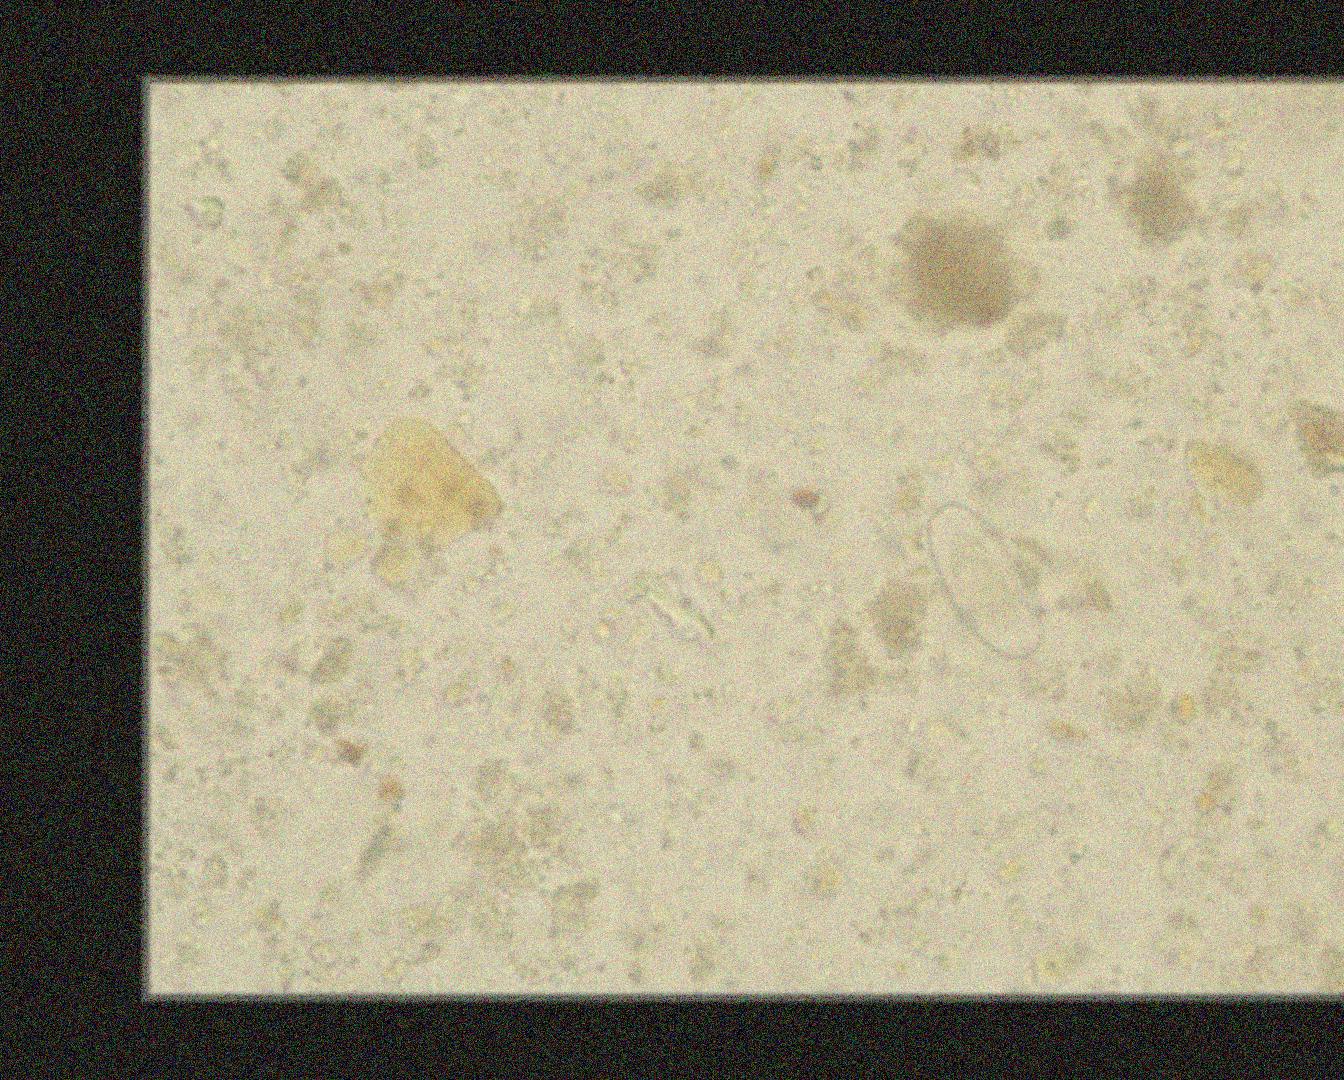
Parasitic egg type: Enterobius vermicularis